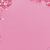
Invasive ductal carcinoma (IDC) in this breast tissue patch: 1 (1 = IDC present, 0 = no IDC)